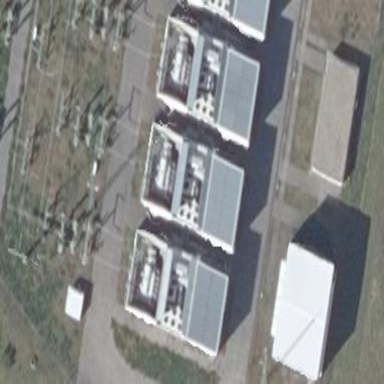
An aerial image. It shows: Traction substation for power supply.